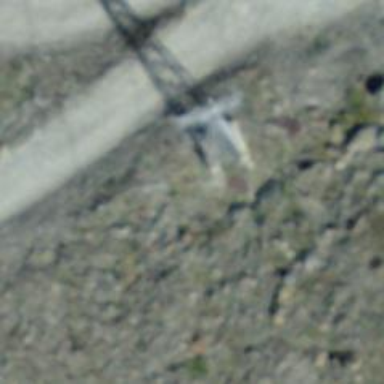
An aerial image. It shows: Chair lift.